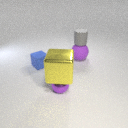
small gray rubber cylinder above large purple rubber sphere